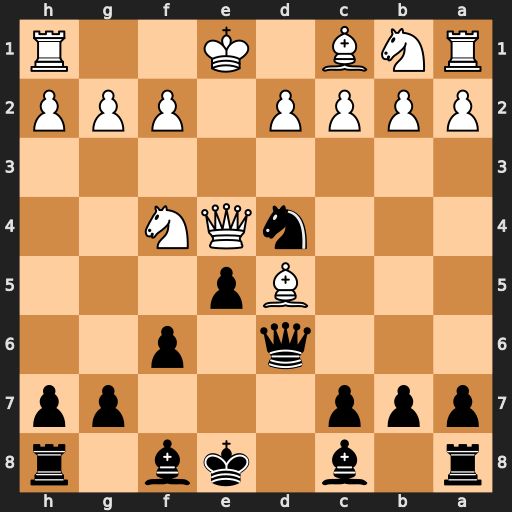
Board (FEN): r1b1kb1r/ppp3pp/3q1p2/3Bp3/3nQN2/8/PPPP1PPP/RNB1K2R
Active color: b
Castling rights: KQkq
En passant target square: -
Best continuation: Bf5 Qxf5 Nxf5